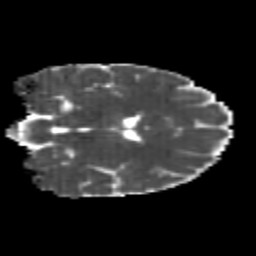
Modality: MD
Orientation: coronal
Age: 20
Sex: female
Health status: healthy
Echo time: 0.074 s